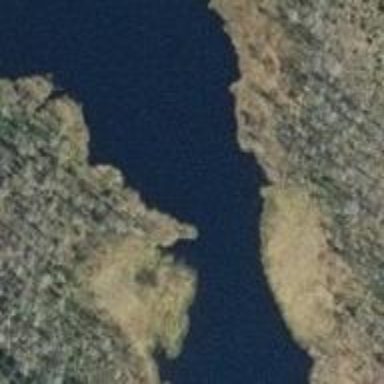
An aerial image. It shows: Beautiful lake surrounded by nature.